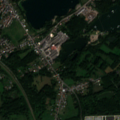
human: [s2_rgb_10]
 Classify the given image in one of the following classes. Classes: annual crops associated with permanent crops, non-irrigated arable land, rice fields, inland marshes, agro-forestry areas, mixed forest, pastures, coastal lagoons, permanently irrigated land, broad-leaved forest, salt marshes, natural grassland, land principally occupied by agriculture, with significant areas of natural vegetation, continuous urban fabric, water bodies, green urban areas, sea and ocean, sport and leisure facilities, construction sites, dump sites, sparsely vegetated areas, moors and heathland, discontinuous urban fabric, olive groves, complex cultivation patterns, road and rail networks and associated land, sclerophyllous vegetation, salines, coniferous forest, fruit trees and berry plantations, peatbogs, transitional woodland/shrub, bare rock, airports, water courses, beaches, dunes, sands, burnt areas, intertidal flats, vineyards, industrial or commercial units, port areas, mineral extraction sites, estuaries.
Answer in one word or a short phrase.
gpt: discontinuous urban fabric, pastures, complex cultivation patterns, land principally occupied by agriculture, with significant areas of natural vegetation